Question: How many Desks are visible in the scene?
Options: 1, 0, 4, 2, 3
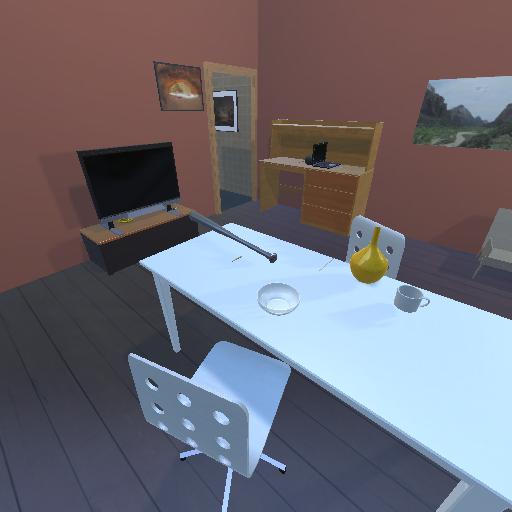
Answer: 1